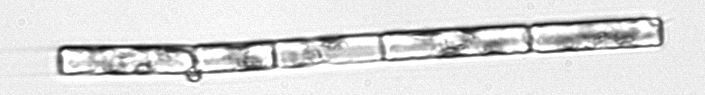
Label: Guinardia_delicatula